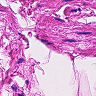
Metastatic tissue present: no